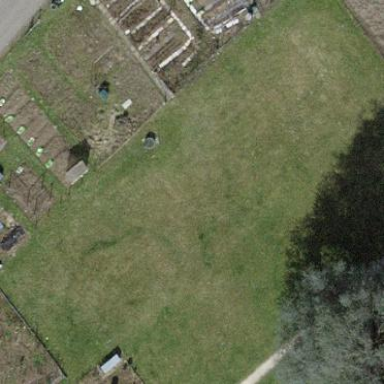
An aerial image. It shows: Allotments area.